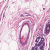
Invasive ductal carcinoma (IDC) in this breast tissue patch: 0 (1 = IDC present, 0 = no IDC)